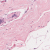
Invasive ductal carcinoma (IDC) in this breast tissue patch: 0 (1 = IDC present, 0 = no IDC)